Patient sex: M
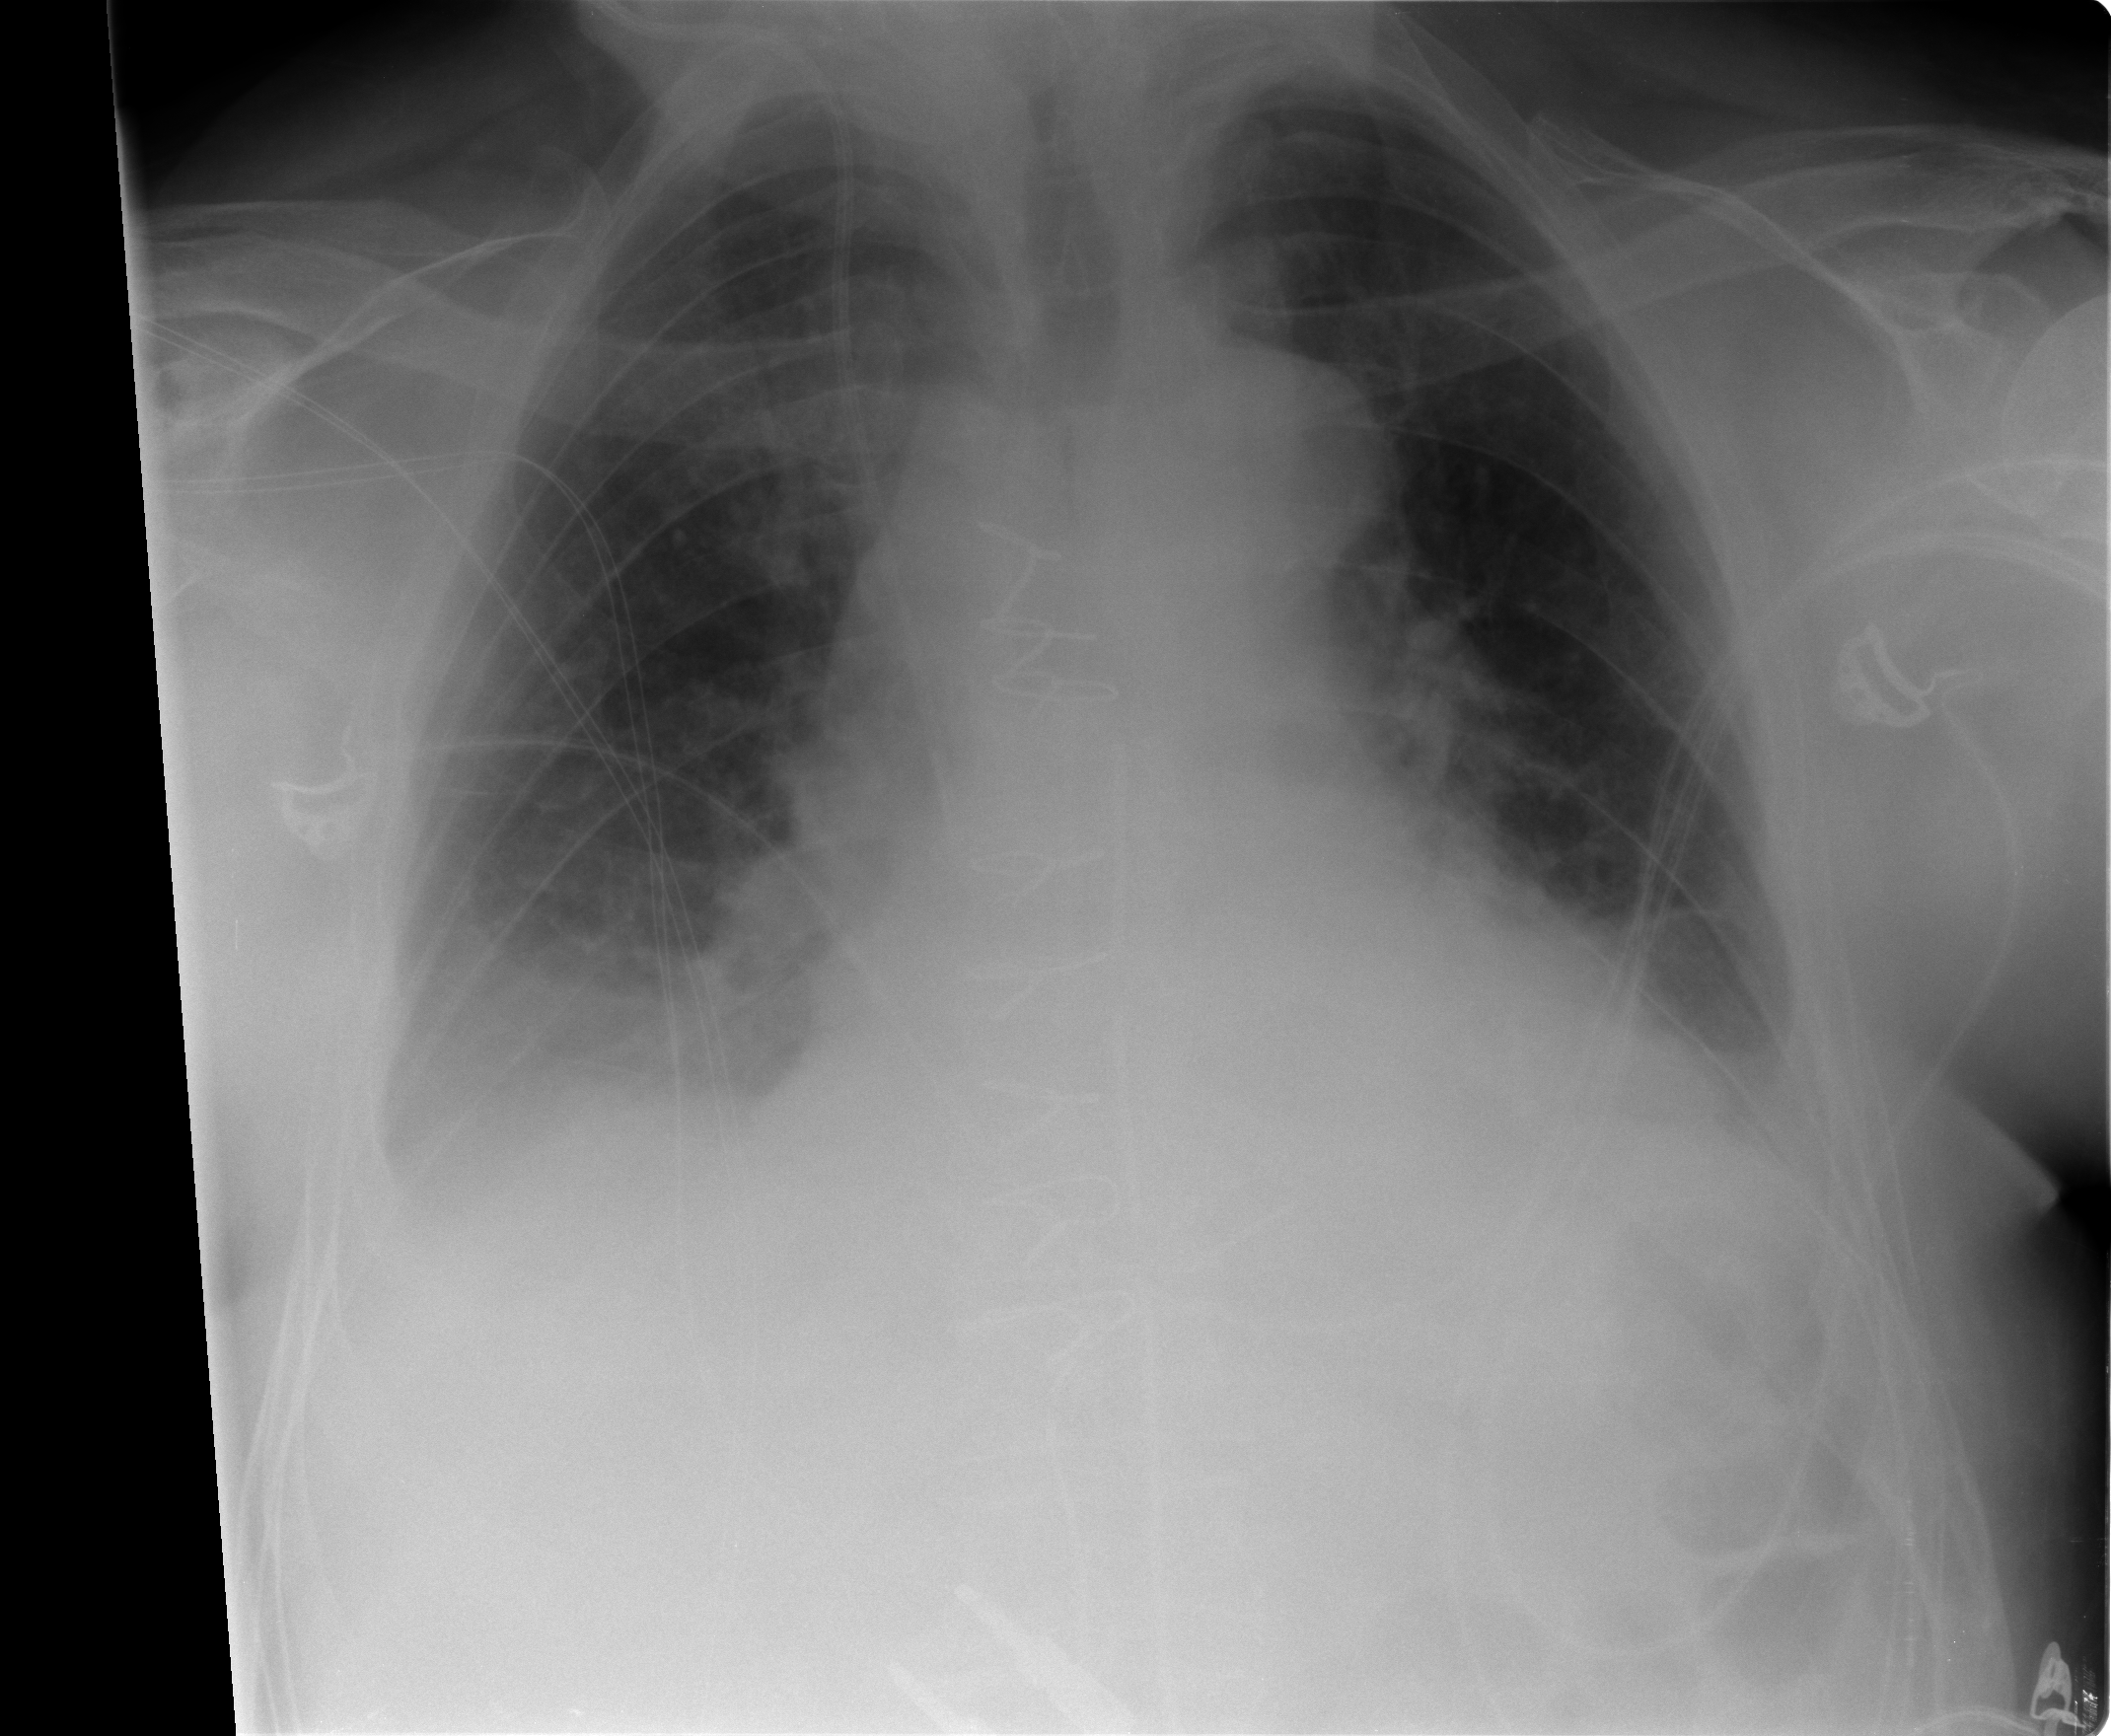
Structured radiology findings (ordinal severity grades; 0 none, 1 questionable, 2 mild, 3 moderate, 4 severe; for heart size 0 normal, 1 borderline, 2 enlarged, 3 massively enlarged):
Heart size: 2
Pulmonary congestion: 2
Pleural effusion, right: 2
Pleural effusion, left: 2
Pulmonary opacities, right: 0
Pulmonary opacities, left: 0
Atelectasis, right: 2
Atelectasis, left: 2